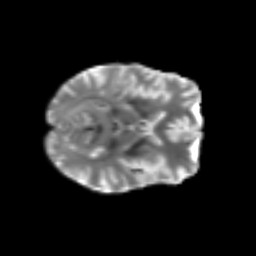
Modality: T2w
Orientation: axial
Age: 44
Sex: female
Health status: ill
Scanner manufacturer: siemens
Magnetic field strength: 3 T
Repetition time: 8.7 s
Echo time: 0.11 s